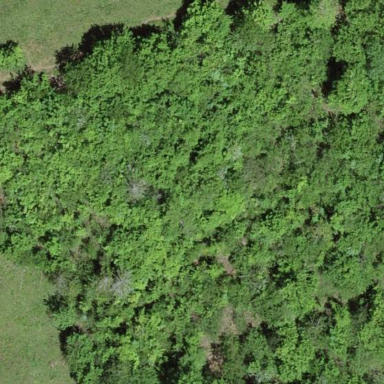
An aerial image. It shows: Forest area.